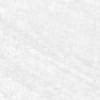
Label: change